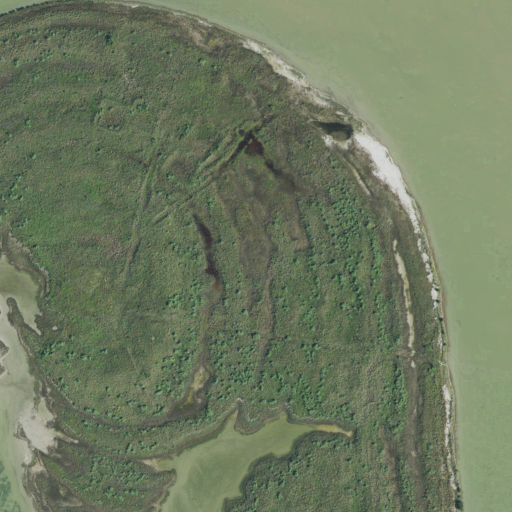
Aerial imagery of island in Texas named Los Bencos de en Medio containing herbaceous wetlands, open water, and barren land